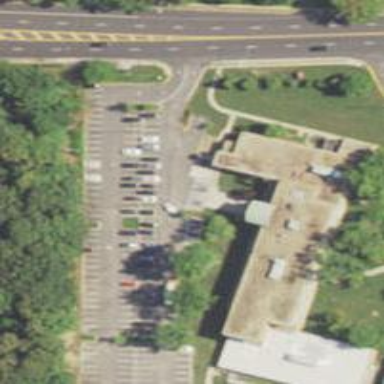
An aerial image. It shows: Parking space.